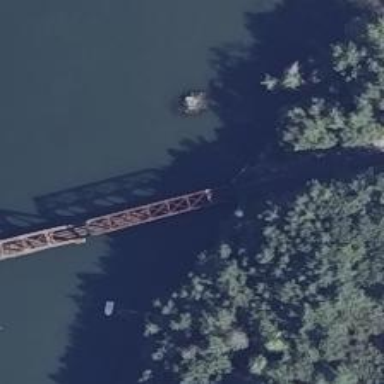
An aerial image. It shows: Truss bridge carrying railway tracks.